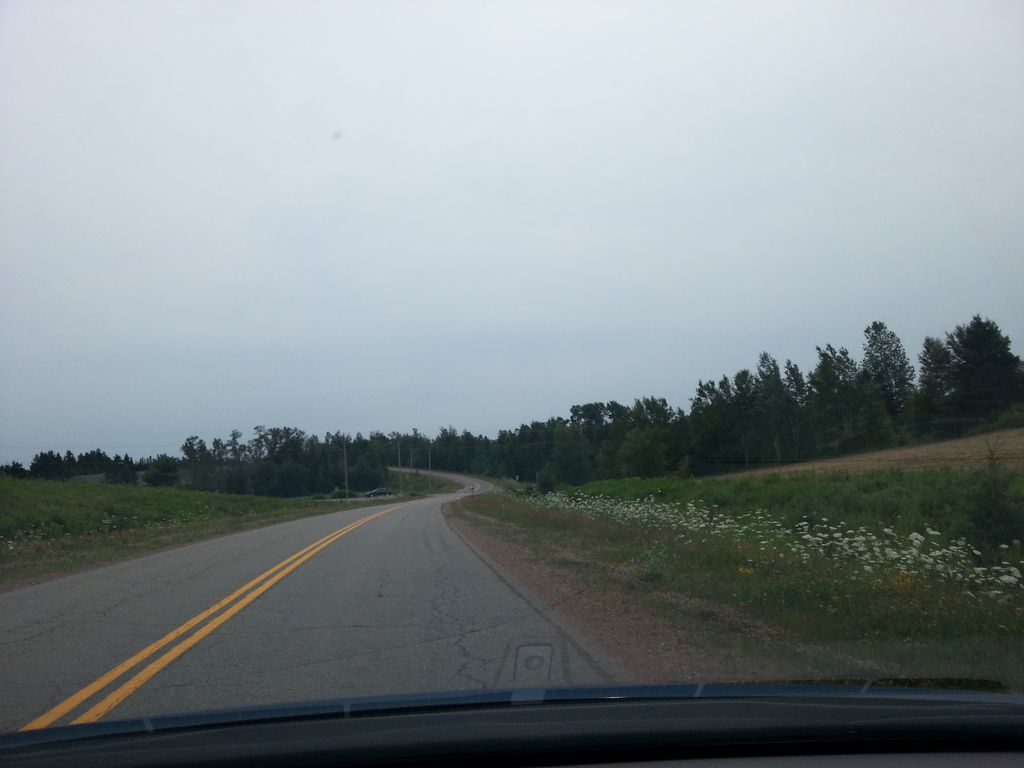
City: charlottetown